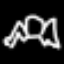
Label: frog